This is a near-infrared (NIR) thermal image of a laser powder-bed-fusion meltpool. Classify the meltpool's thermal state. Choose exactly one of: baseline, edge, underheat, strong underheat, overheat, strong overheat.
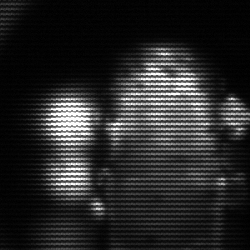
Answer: strong underheat